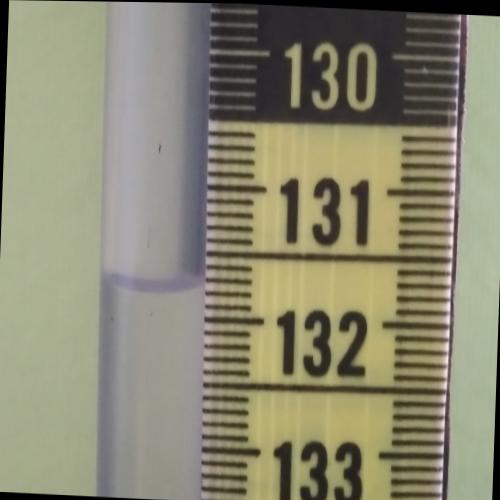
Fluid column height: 131.8 cm